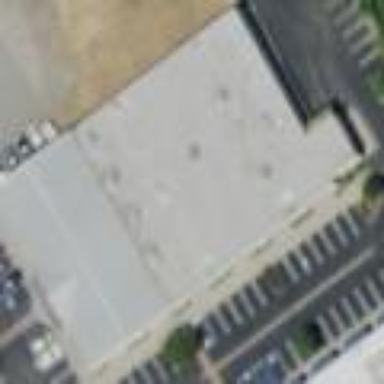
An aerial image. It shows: Retail building.